Question: I was trying to plot a climate diagram and ran into the following problem:
After using barplot(...) for precipitation I superimposed another plot for the temperature. It is necessary for climate diagrams that the two y-axes (mm, degC) align at zero and that the precipitation/temperature ratio is 2:1 (e.g. 20mm precipitation corresponds to 10degC).
The problem: barplot(...) draws the axis to the plot's box while plot(...) leaves some space between the box and the axis margins.
Here is a simplified example. From the grid lines you see that the 0-values do not align:
'''
barplot(0:10)
grid(col=1)
par(new=TRUE)
plot(0:10, xlim=c(-2,14), axes=FALSE)
axis(4,at=c(0:10), labels=c(0:10))
'''

How can I get the right position and scaling of the two axes?
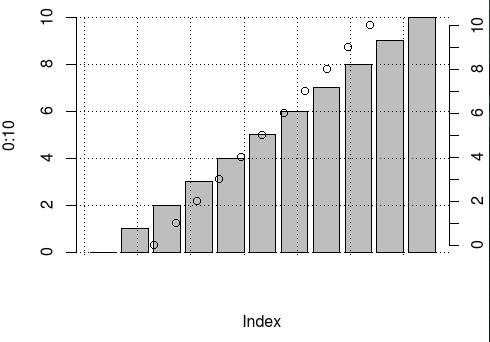
Answer: Don't use 'par(new = TRUE)':
'''
barplot(0:10)
grid(col=1)
lines(0:10, type = "p")
axis(4,at = c(0:10), labels = seq(0,20,2))
'''
The function 'lines()' is the right one here. The argument 'type = p' is needed to plot points.
You need to adjust the y-values for the temperature, but now the second y-axis is in the right way, I think.